Question: I have a Matlab table with several variables. Each cell in column 'T' contains a '3-by-3' matrix. And each row of column 'A' contains a '1-by-3' matrix. (As in <URL>

I would like to create a new column 'C' in the table by multiplying every matrix in 'A' with the corresponding matrix in 'T', to get 'C(i,:) = A(i,:)*T{i}'. How can I do this efficiently?
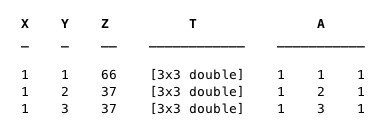
Answer: ## Approach #1: for
'''
K.C = zeros(size(K.A));
for ii = 1:size(K.A,1)
K.C(ii,:) = K.A(ii,:)*K.T{ii};
end
'''
## Approach #2: rowfun
'''
K.C = cell2mat(rowfun(@(T,A) A*T{1},K,'InputVariables',{'T','A'},'Outputformat','cell'));
'''
## Approach #3: parfor
'''
C = zeros(size(K.A));
A = K.A;
T = K.T;
parfor ii = 1:size(K.A,1)
C(ii,:) = A(ii,:)*T{ii};
end
K.C = C;
'''
## Approach #4: cellfun
'''
K.C = cell2mat(cellfun(@mtimes, num2cell(K.A, 2), K.T, 'UniformOutput', false));
'''
## Speed Comparison:
The 'cellfun' approach wins by a factor of 100 compared to the 'for'-loop on my machine.